Aerial crown-view tile of a tropical tree (Barro Colorado Island, Panama), acquired 20250414:
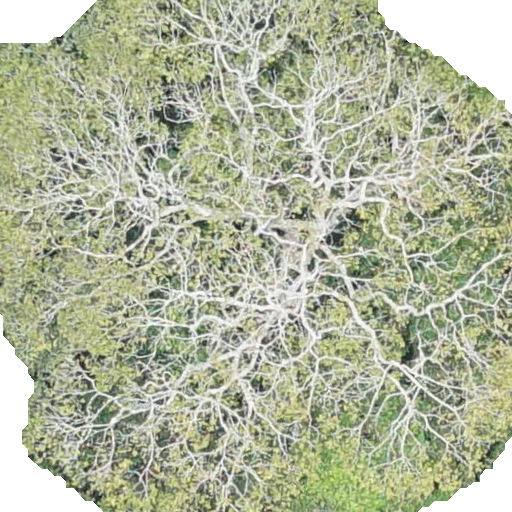
Species: Dipteryx oleifera
GBIF accepted scientific name: Dipteryx oleifera
Crown area: 419.191 m²